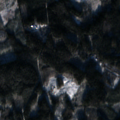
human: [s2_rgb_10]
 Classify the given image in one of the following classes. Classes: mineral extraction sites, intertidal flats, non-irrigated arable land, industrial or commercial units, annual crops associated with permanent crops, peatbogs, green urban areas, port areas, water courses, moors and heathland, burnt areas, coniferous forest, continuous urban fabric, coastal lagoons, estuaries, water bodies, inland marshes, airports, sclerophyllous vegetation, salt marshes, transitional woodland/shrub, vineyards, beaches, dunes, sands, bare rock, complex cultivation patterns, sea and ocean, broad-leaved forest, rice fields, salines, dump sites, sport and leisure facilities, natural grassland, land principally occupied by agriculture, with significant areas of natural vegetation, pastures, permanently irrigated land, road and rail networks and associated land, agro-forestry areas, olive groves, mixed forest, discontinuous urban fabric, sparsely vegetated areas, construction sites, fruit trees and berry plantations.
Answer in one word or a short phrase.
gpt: coniferous forest, mixed forest, transitional woodland/shrub